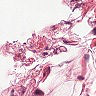
Metastatic tissue present: no